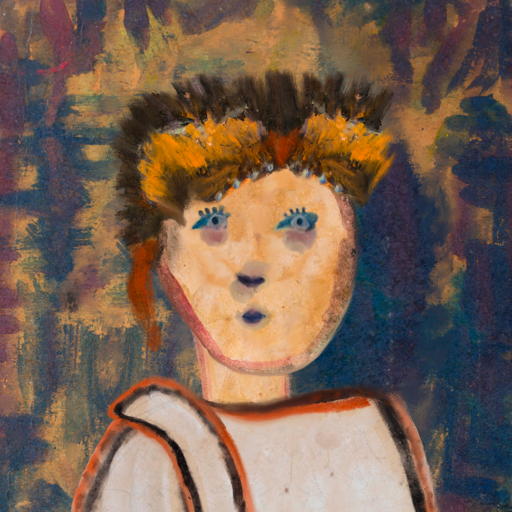
Background: InTheSun, Head And Neck Front: Childish, Face Front: Hill_Girl, Bust: Roy_Bahadur, Hair Front: Blank, Head Accessory: Gypsy_Queen, Second Necklace: Blank, Necklace: Blank, Baby: Blank